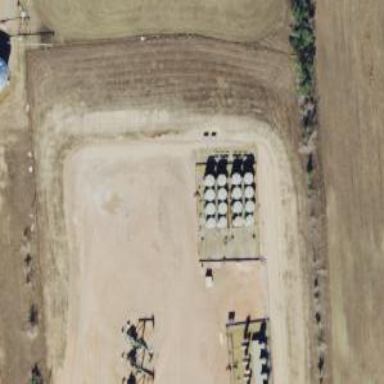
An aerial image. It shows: Storage tank with man-made structure.